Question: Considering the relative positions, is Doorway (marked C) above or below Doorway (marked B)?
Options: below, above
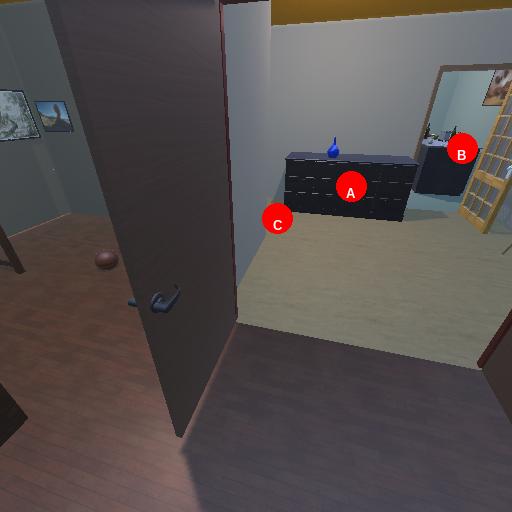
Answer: below